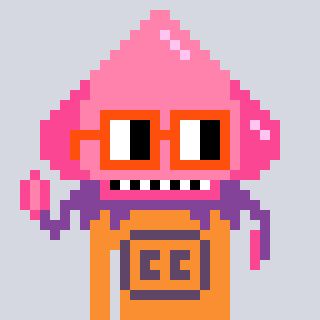
a pixel art character with square orange glasses, a squid-shaped head and a orange-colored body on a cool background